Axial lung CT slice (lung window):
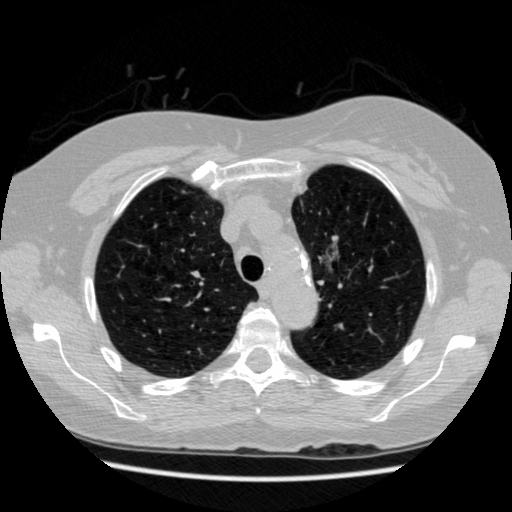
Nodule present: yes
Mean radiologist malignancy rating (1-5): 2